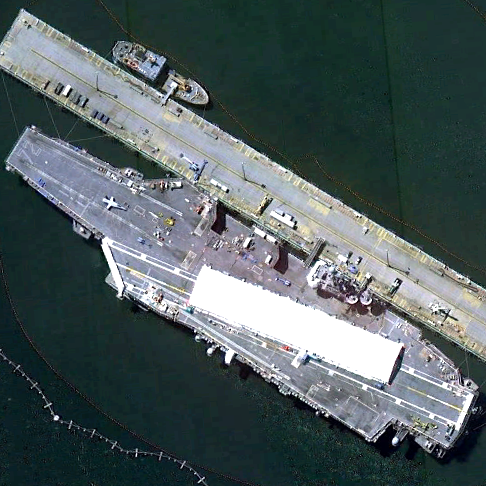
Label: aircraft_carrier